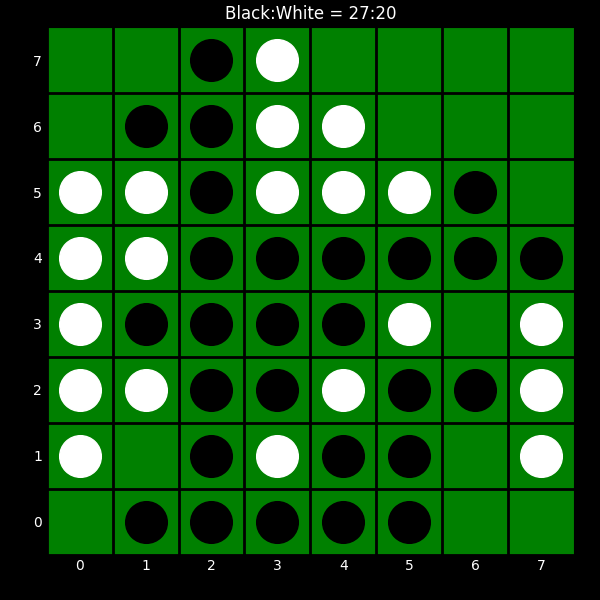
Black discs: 27
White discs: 20